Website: slack
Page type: stored-credit-cards
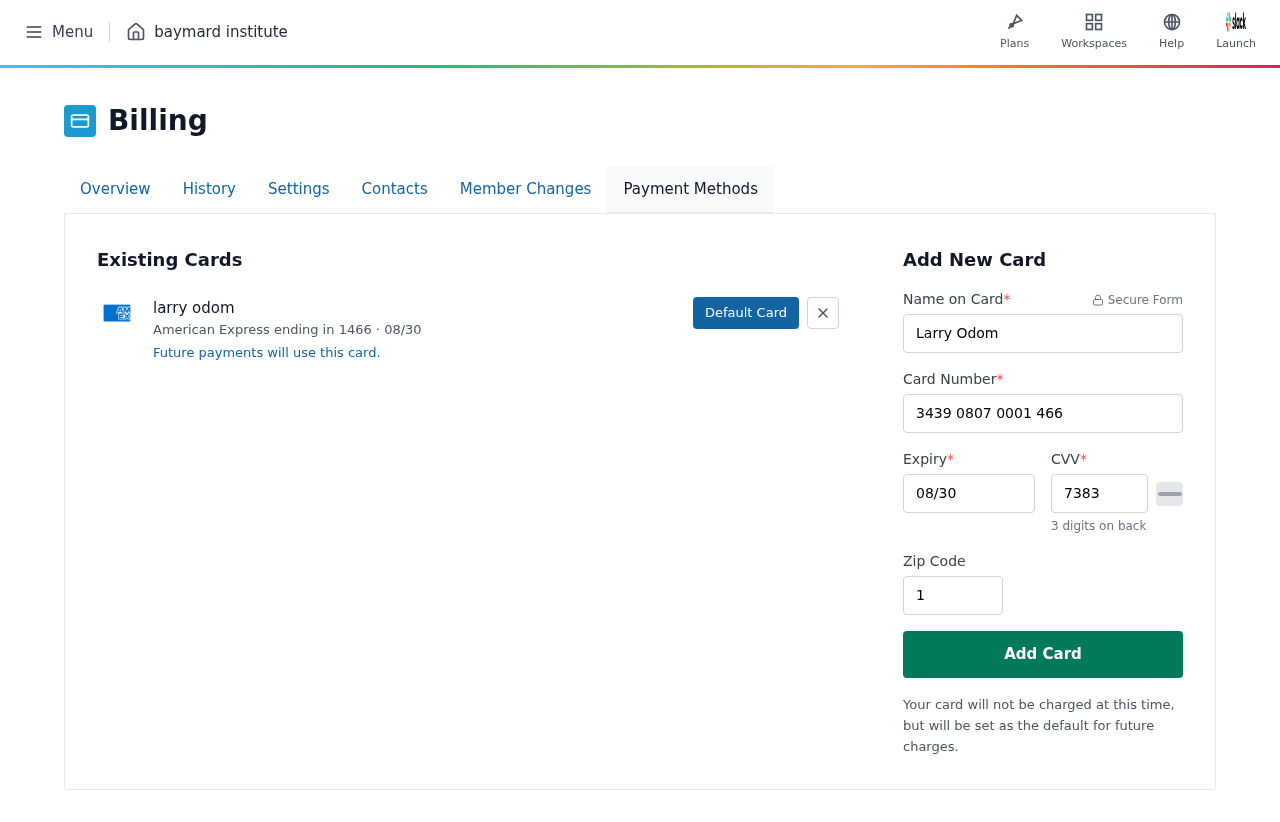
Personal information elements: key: PII_CARD_CVV
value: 7383
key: PII_CARD_EXPIRY
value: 08/30
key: PII_CARD_EXPIRY_MONTH
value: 08
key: PII_CARD_EXPIRY_YEAR
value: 30
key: PII_CARD_LAST4
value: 1466
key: PII_CARD_NUMBER
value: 3439 0807 0001 466
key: PII_CARD_TYPE
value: American Express
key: PII_FULLNAME
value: larry odom
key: PII_FULLNAME
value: Larry Odom
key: PII_POSTCODE
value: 18311